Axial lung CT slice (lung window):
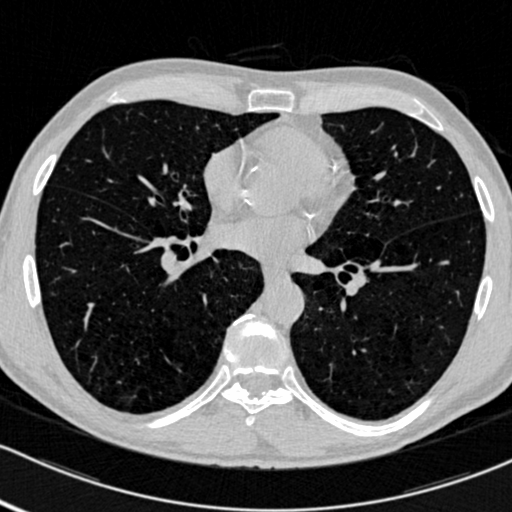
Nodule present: no